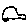
Label: car